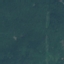
Land use / land cover: Forest